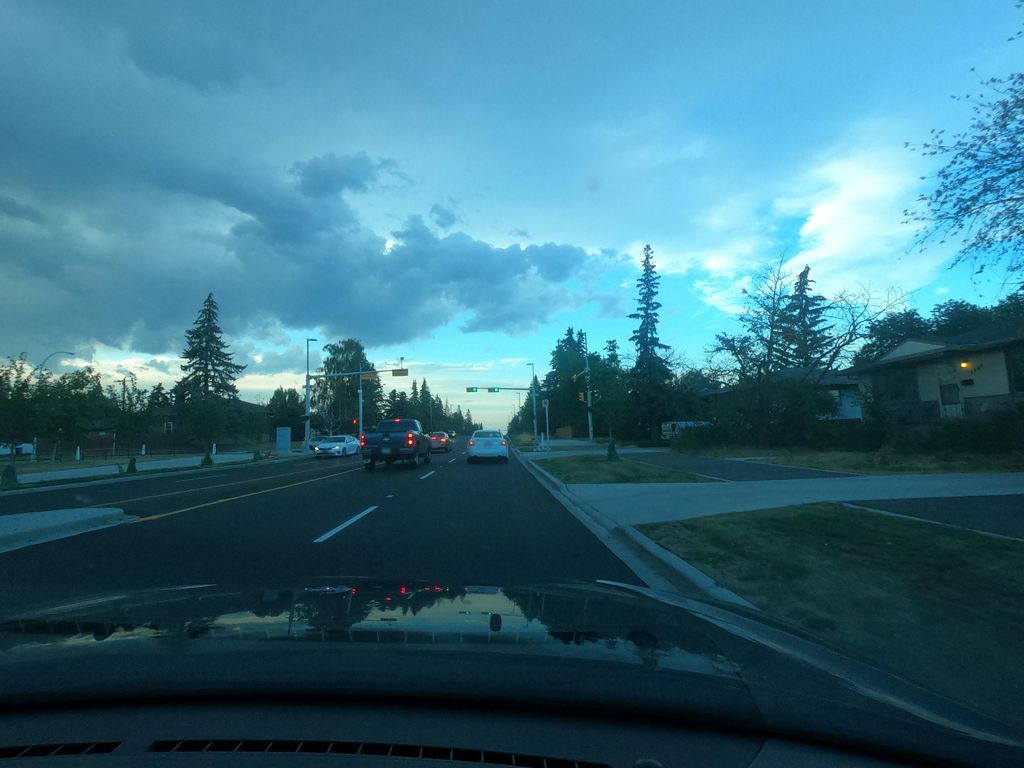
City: calgary